Field crop: maize
Growth stage: 1
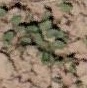
Species: convolvulus